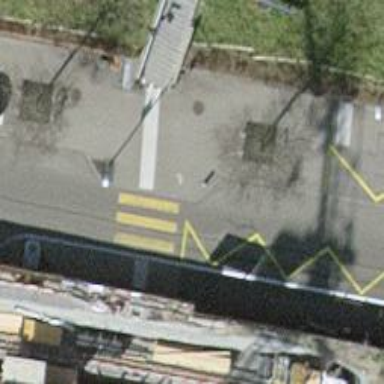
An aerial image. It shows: Uncontrolled crossing with choker for traffic calming.